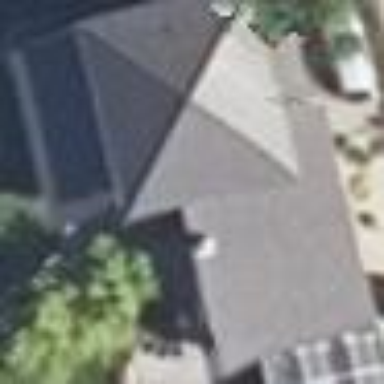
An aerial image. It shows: House with pyramidal roof shape.